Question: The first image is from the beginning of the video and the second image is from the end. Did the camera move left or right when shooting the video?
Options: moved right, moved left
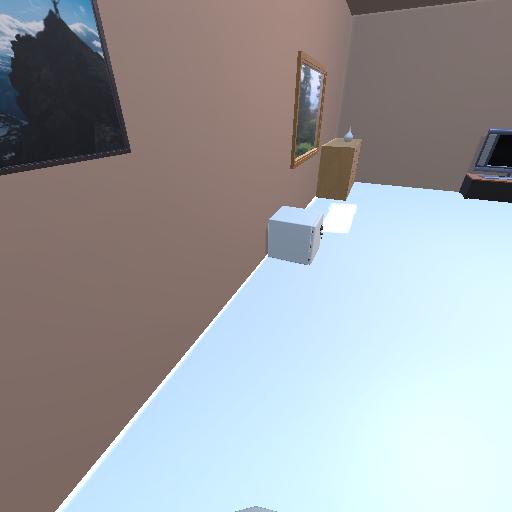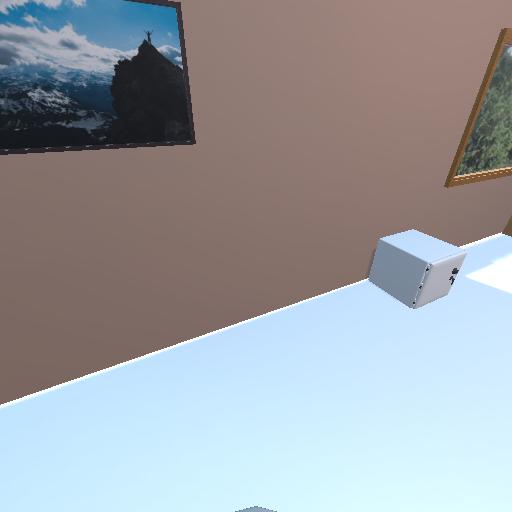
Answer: moved right